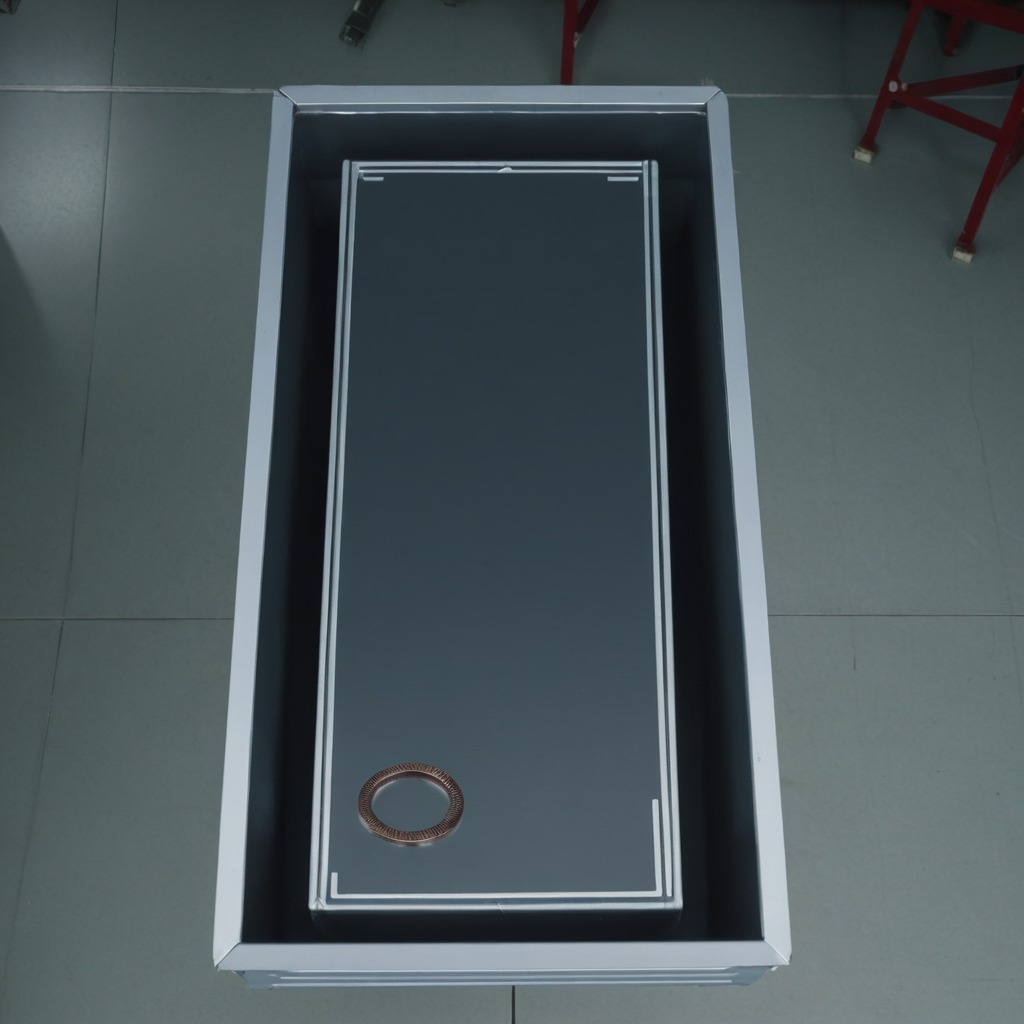
A flat metal washer is lying on the toolbox surface in an airplane hangar workshop.